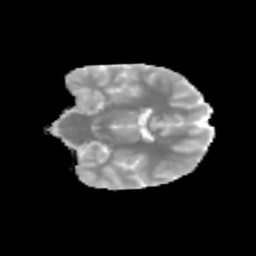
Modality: MD
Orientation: coronal
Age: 13
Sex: female
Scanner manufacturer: siemens
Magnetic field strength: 3 T
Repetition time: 3.8 s
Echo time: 0.07 s